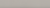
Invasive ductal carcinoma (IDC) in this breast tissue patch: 0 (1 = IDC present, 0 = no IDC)